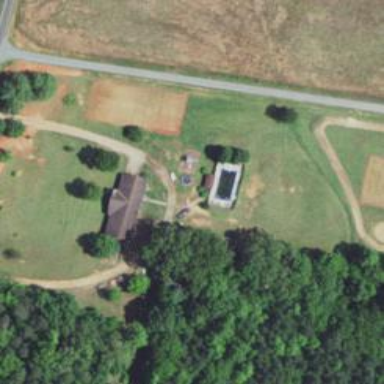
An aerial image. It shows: Driveway.